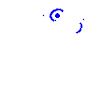
Particle: electron